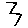
Label: zigzag